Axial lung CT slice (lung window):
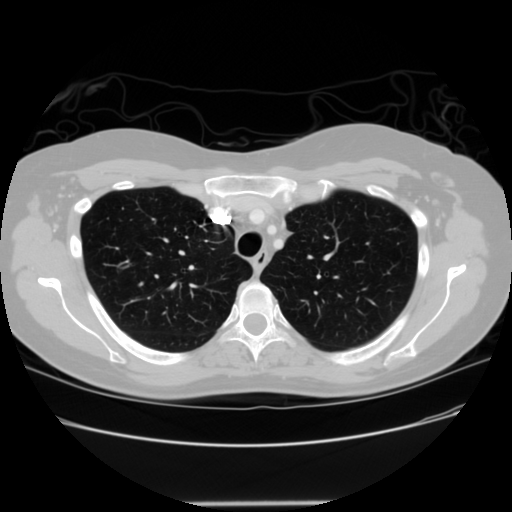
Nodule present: no